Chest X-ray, AP view. Patient: 38 years old, sex F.
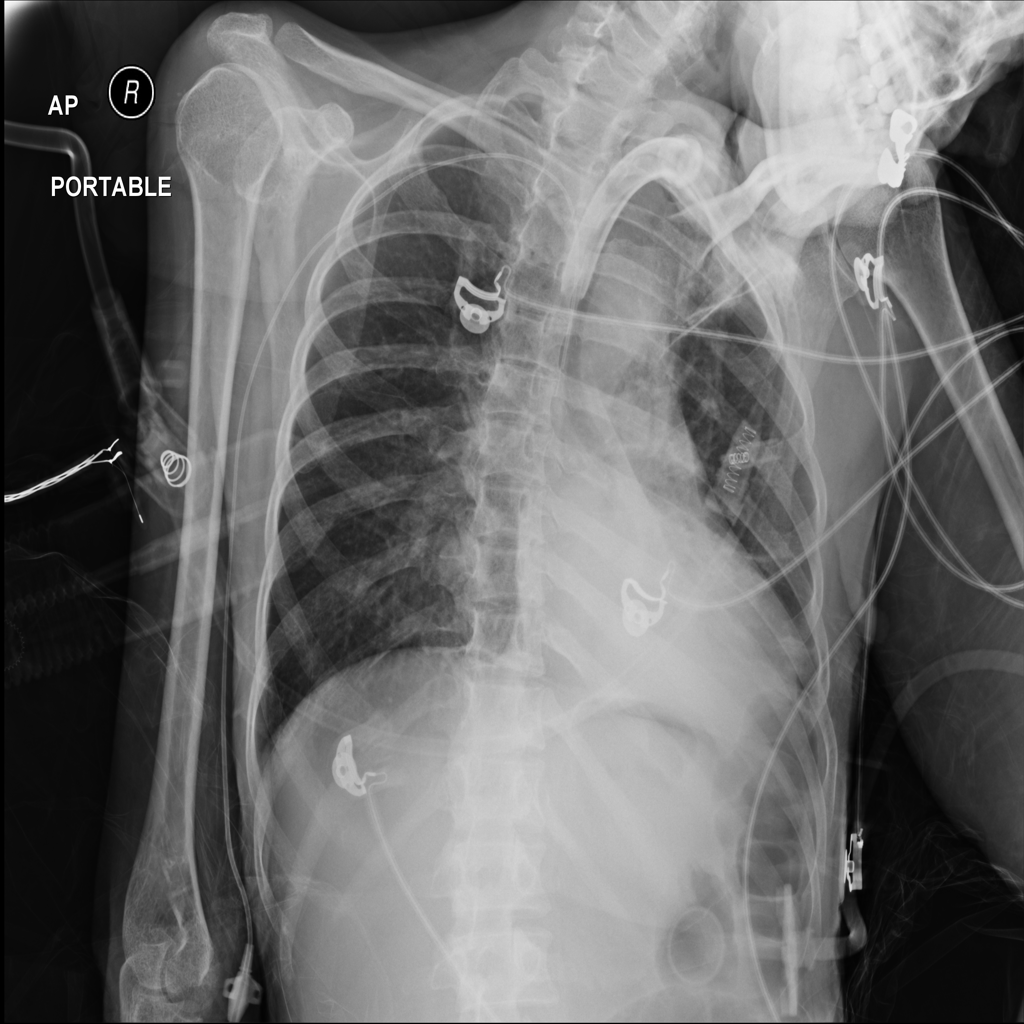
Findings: Atelectasis